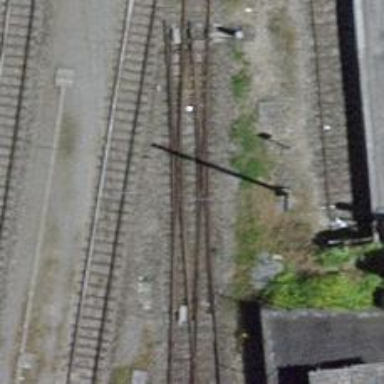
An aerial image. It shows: Single railway spur track.